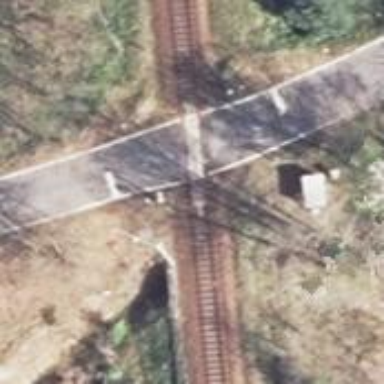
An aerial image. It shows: Railway track.